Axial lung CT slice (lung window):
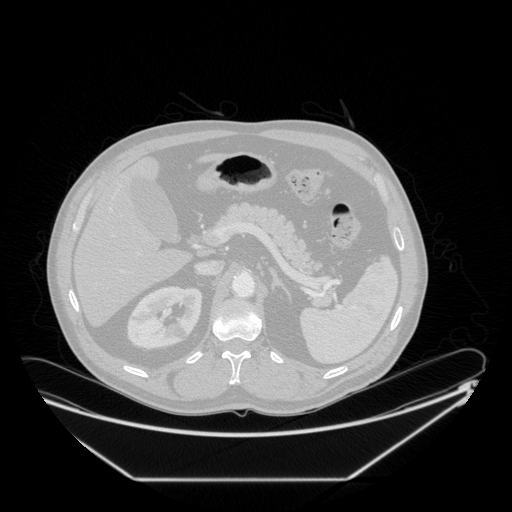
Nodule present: no